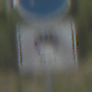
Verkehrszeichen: MehrfachbesetzePersonenkraftwagenFrei
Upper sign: Busssonderstreifen
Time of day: Midday
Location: Outdoor (Nature)
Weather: PartlyCloudy
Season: NotSpecified
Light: Natural